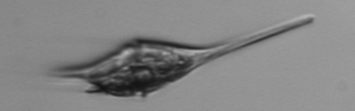
Label: Tripos_lineatus